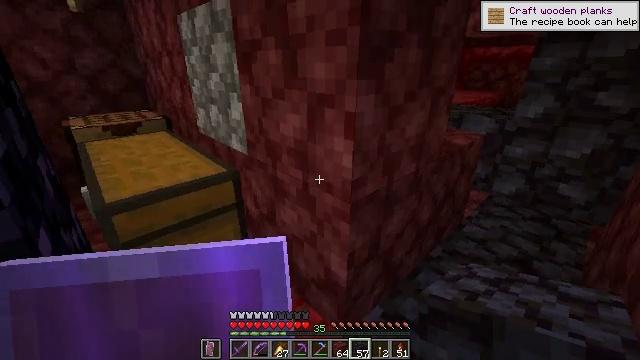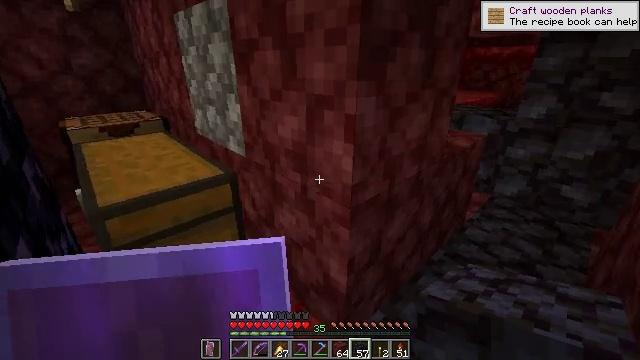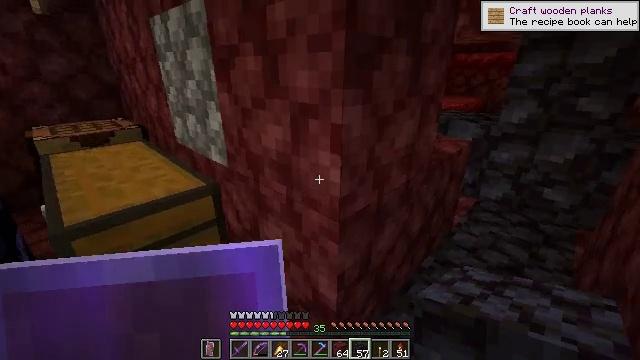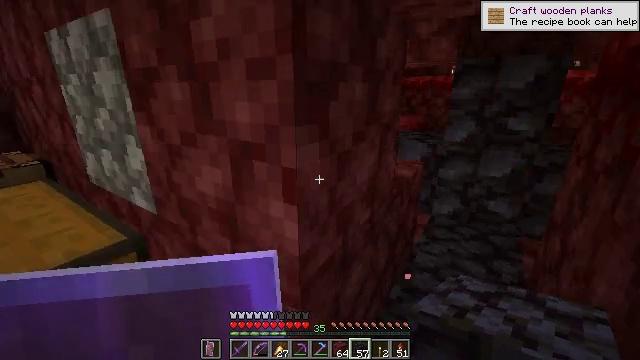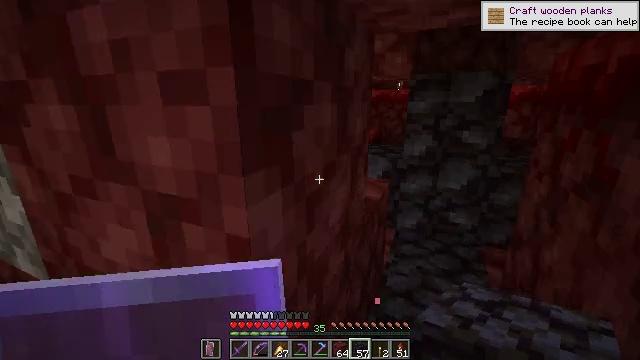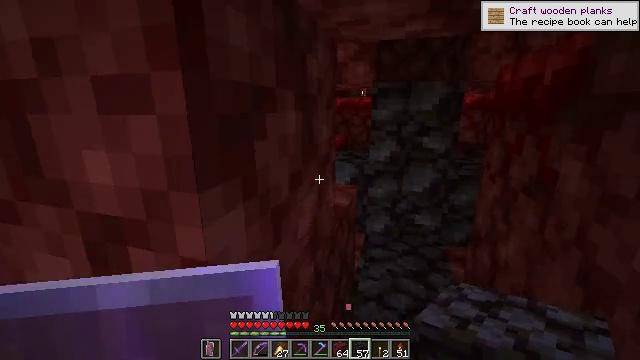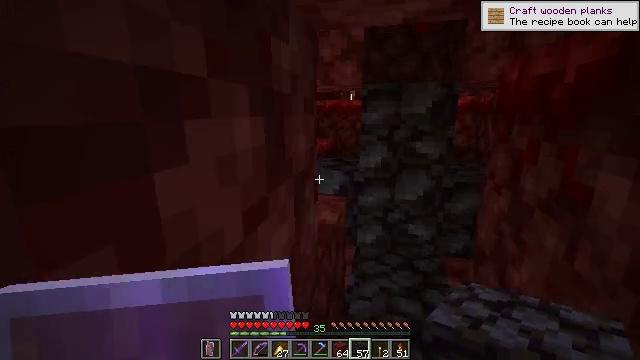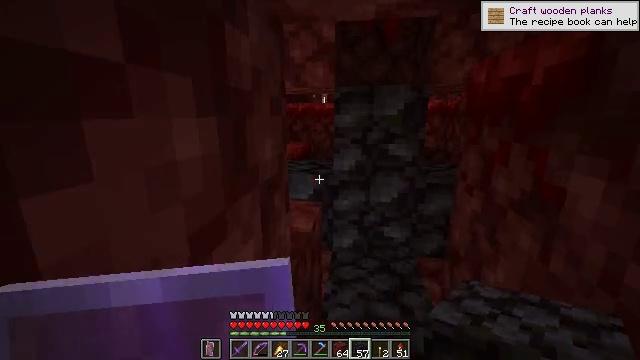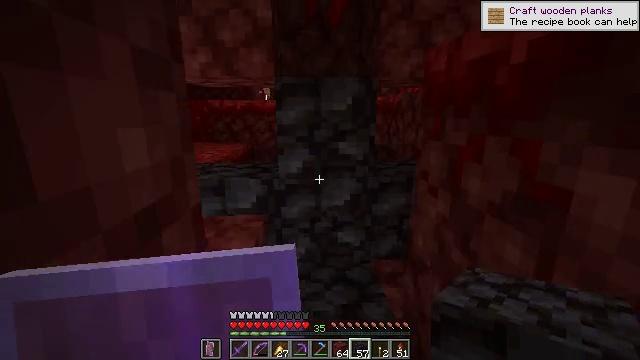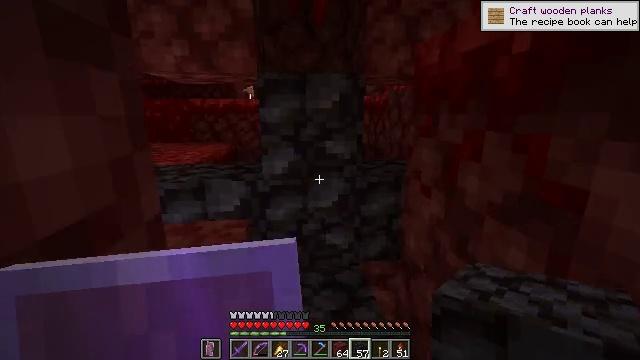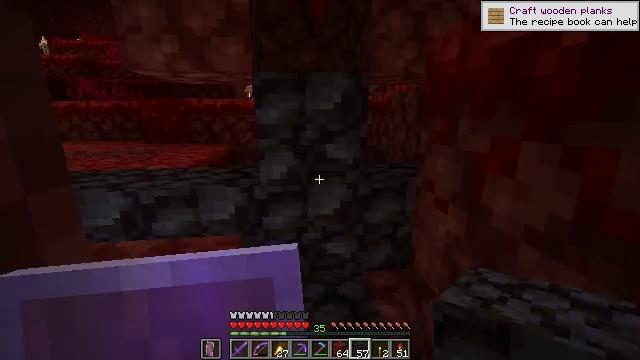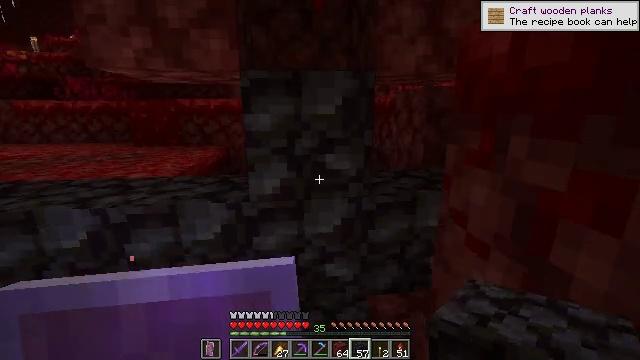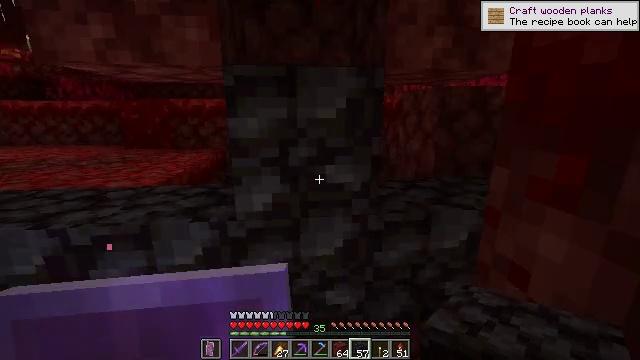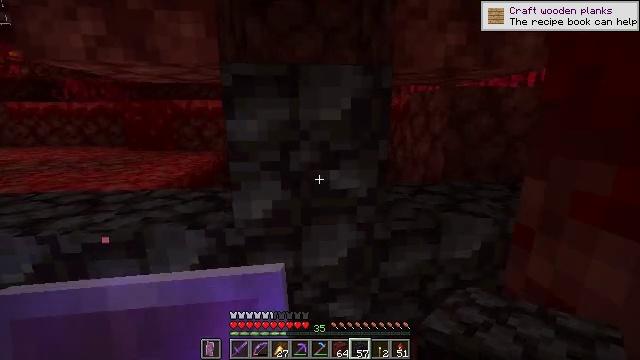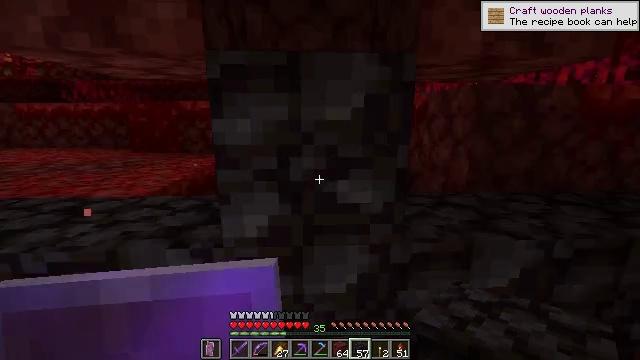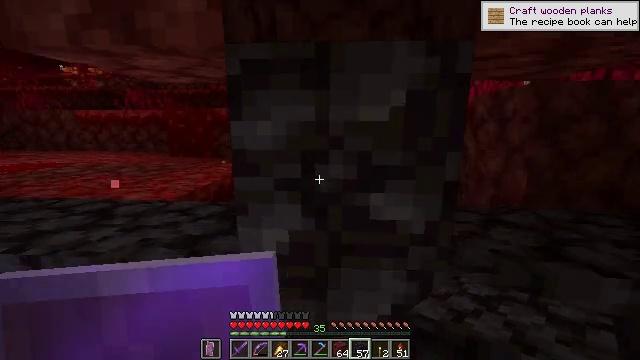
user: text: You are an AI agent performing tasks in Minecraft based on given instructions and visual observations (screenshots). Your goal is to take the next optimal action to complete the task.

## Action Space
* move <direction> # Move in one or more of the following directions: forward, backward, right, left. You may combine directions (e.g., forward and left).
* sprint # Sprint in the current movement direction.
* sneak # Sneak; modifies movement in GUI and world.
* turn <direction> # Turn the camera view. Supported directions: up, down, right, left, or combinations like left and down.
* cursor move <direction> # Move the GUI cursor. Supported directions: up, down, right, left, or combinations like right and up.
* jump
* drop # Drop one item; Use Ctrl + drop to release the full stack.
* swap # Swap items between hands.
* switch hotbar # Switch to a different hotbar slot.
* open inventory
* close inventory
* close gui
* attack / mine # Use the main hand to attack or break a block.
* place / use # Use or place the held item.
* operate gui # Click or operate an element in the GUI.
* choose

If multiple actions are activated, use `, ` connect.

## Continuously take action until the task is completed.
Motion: motion action
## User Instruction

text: Collect crimson nylium to use for building.
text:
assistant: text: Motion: move forward
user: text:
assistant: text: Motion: move forward, turn right and up
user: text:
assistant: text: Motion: move forward, turn right and up
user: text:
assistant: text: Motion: move forward, turn right and up
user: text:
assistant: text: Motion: move forward, turn right and up
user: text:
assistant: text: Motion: move forward, turn right
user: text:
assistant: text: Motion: move forward, turn right
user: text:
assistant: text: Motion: move forward, turn right
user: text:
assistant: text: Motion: move forward, turn right
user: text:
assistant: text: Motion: move forward
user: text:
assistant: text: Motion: move forward
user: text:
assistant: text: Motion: move forward
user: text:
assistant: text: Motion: move forward, turn left
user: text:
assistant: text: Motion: move forward, turn left
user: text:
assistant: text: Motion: move forward, turn left and up
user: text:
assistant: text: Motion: turn left and down
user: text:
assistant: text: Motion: turn left and down
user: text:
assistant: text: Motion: no_op
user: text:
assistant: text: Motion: no_op
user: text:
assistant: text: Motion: no_op
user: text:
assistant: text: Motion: no_op
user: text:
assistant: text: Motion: no_op
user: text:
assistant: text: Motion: no_op
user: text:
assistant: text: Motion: turn left
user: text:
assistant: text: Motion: turn left
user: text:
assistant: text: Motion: move forward, turn left
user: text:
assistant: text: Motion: move forward
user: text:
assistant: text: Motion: move forward, turn left
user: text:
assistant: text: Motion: move forward, turn left and up
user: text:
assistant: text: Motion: move forward, turn left and up